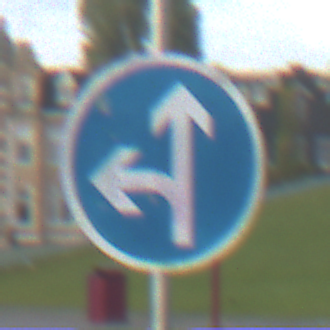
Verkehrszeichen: VorgeschriebeneFahrtrichtungGeradeausOderLinks
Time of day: MorningAfternoon
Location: Outdoor (Suburban)
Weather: PartlyCloudy
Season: NotSpecified
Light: Natural